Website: lowes
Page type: billing-address
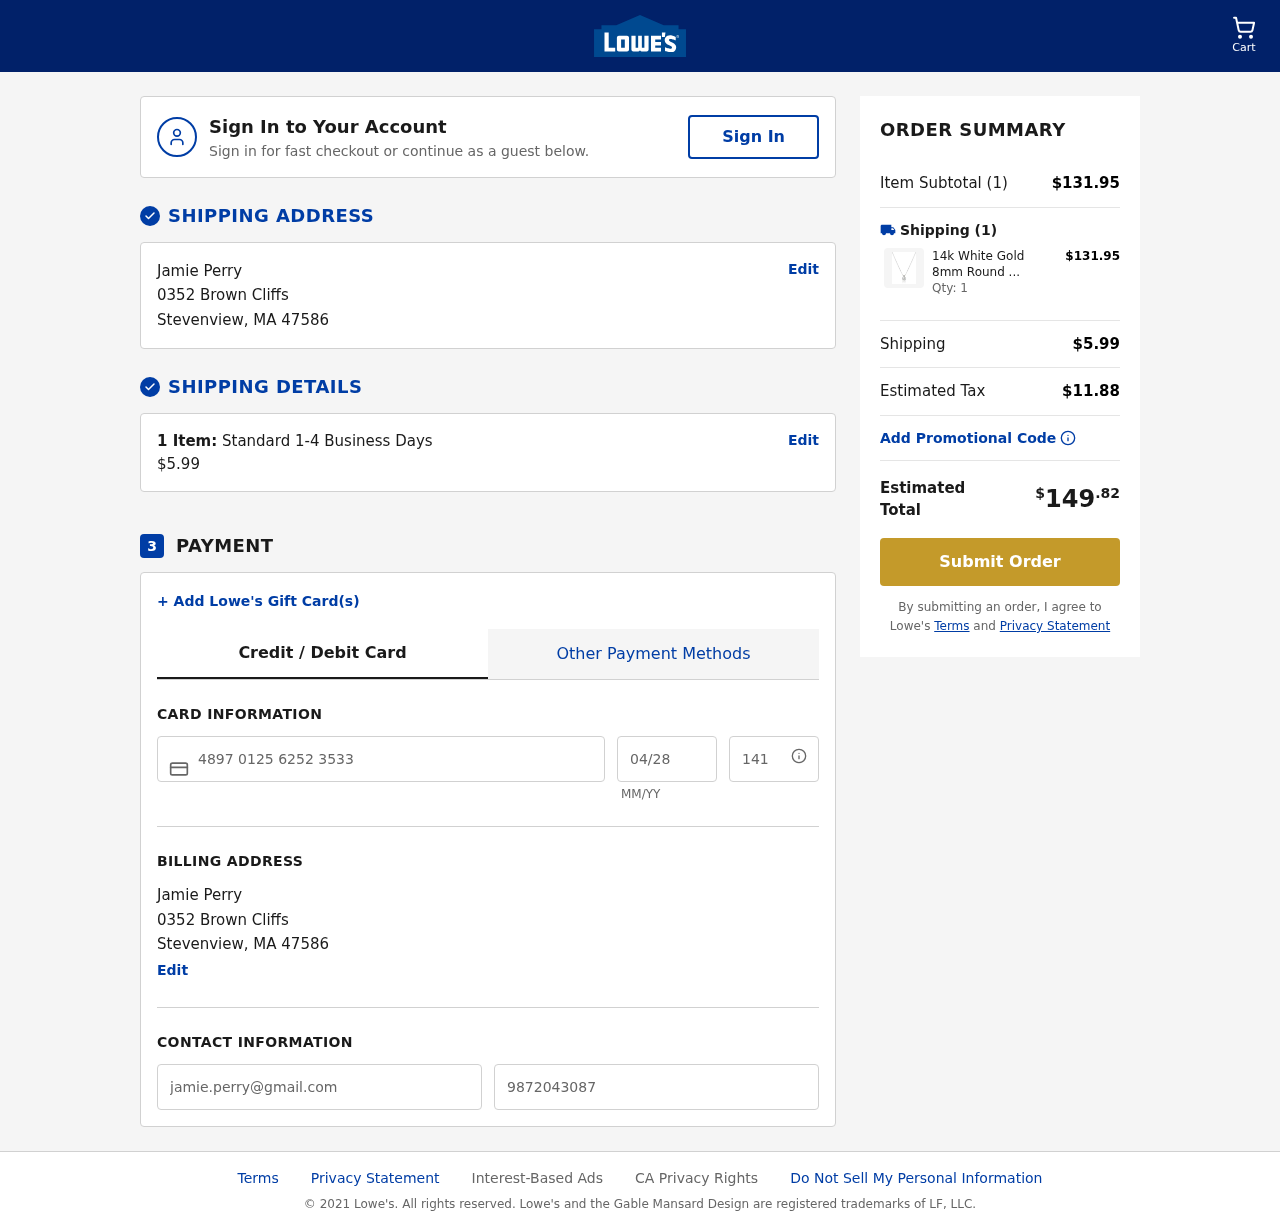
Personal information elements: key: PII_CARD_CVV
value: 141
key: PII_CARD_EXPIRY
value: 04/28
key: PII_CARD_NUMBER
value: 4897 0125 6252 3533
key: PII_CITY
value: Stevenview
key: PII_EMAIL
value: jamie.perry@gmail.com
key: PII_FULLNAME
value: Jamie Perry
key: PII_PHONE
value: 9872043087
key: PII_POSTCODE
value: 47586
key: PII_STATE_ABBR
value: MA
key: PII_STREET
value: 0352 Brown Cliffs
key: PII_FULLNAME2
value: Jamie Perry
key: PII_CITY2
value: Stevenview
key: PII_STATE_ABBR2
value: MA
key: PII_POSTCODE_FULL
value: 47586
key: PII_POSTCODE_NUMERIC
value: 47586
Product elements: key: PRODUCT1_NAME
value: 14k White Gold 8mm Round Cubic Zirconia Solitaire Pendant Necklace (2 carat, Diamond Equivalent), 18
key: PRODUCT1_PRICE
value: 131.95
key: PRODUCT1_QUANTITY
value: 1
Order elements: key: ORDER_NUM_ITEMS
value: Cart
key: ORDER_NUM_ITEMS
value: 1 Item:
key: ORDER_NUM_ITEMS
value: Item Subtotal (1)
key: ORDER_SHIPPING_COST
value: $5.99
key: ORDER_SUBTOTAL
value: $131.95
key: ORDER_TAX
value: $11.88
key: ORDER_TOTAL
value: $149.82